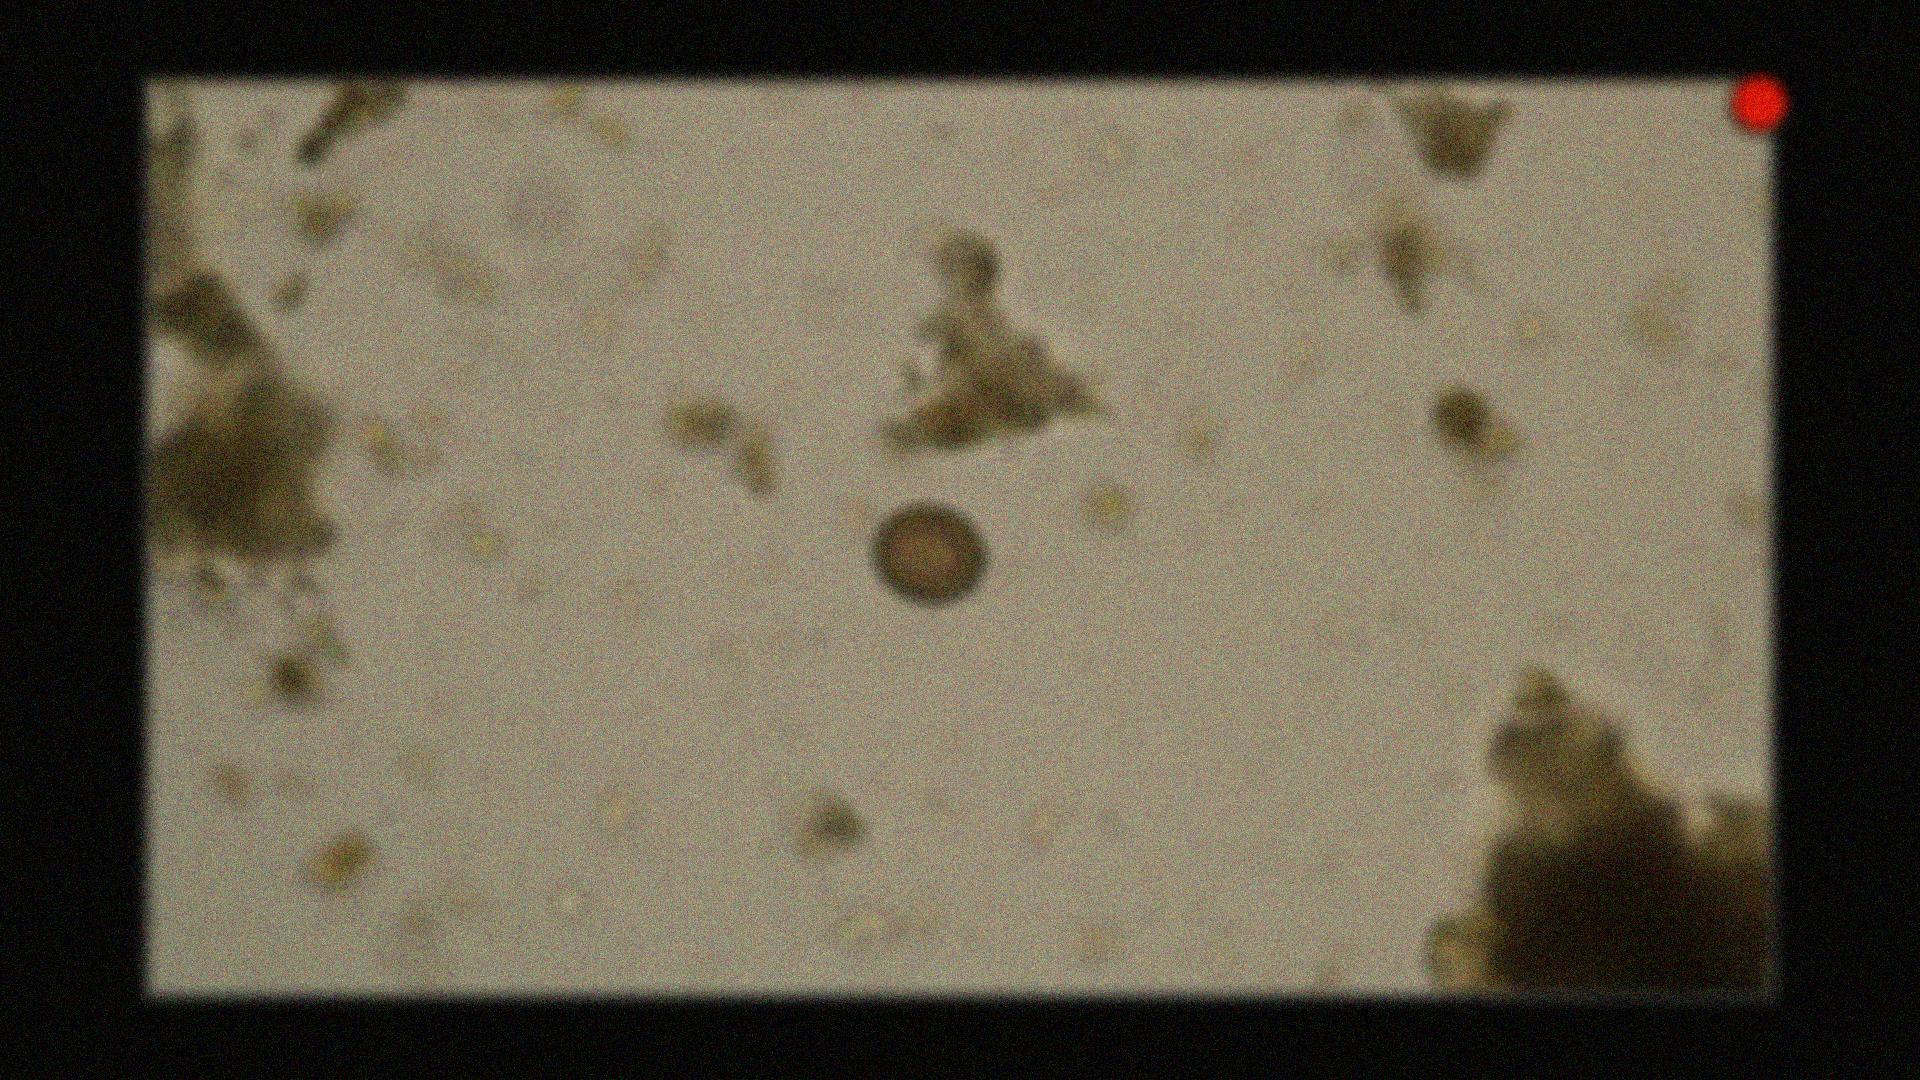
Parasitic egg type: Taenia spp. egg